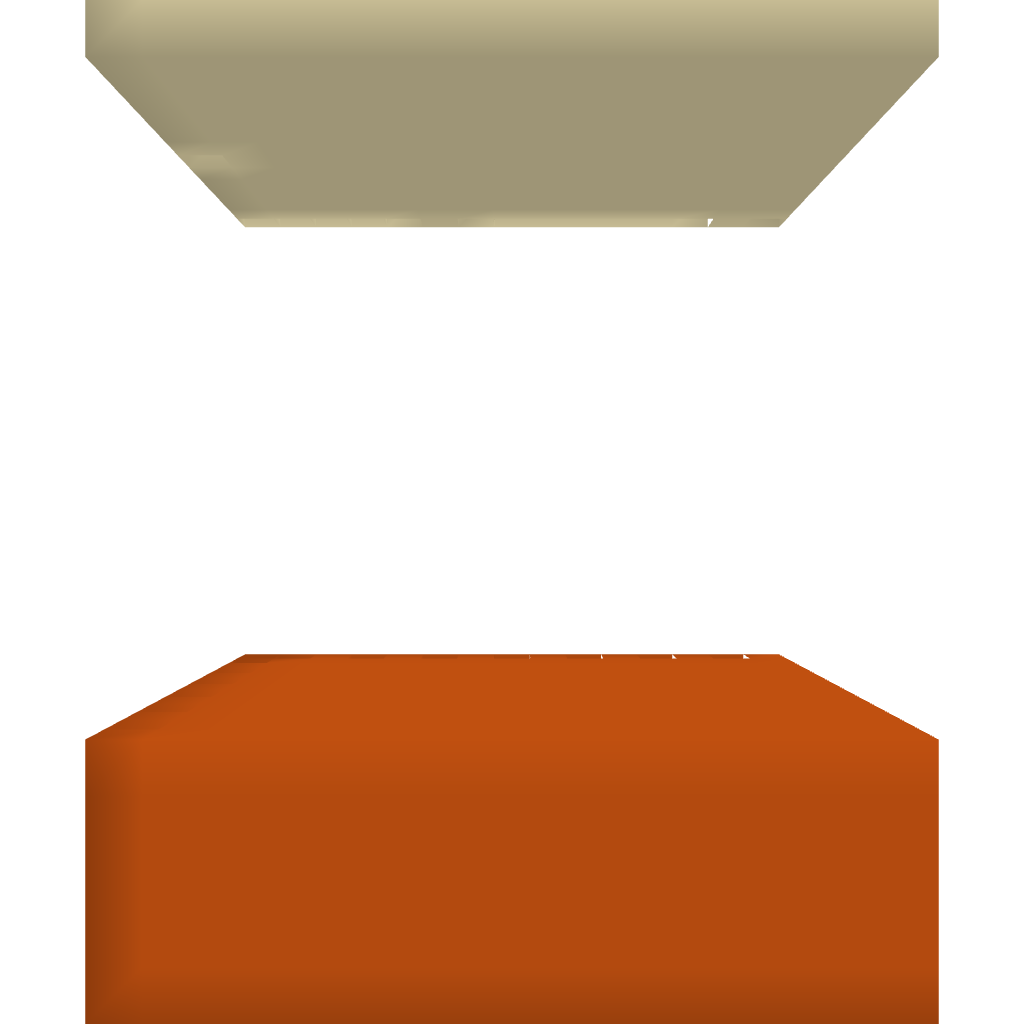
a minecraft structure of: desert pit fall trap